Aerial crown-view tile of a tropical tree (Barro Colorado Island, Panama), acquired 20250414:
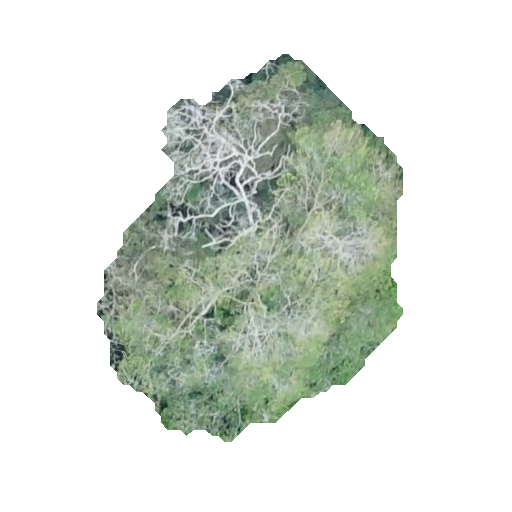
Species: Terminalia amazonia
GBIF accepted scientific name: Terminalia amazonica
Crown area: 119.672 m²